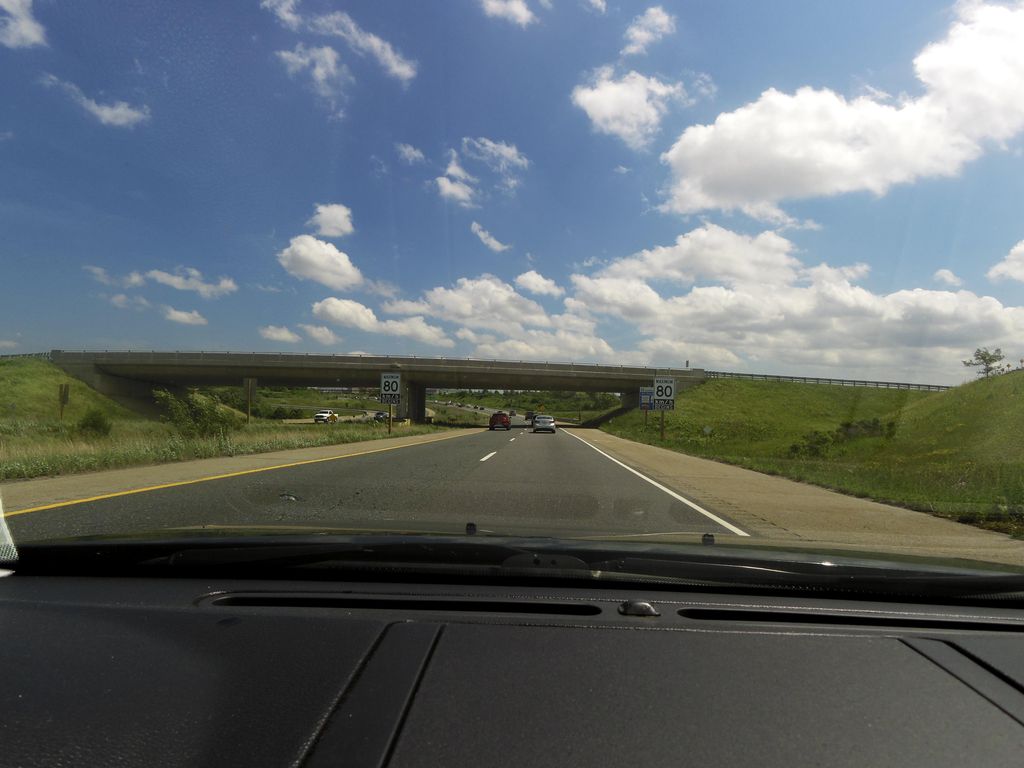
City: hamilton